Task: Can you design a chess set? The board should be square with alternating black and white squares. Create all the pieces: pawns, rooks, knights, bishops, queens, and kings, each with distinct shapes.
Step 2617:
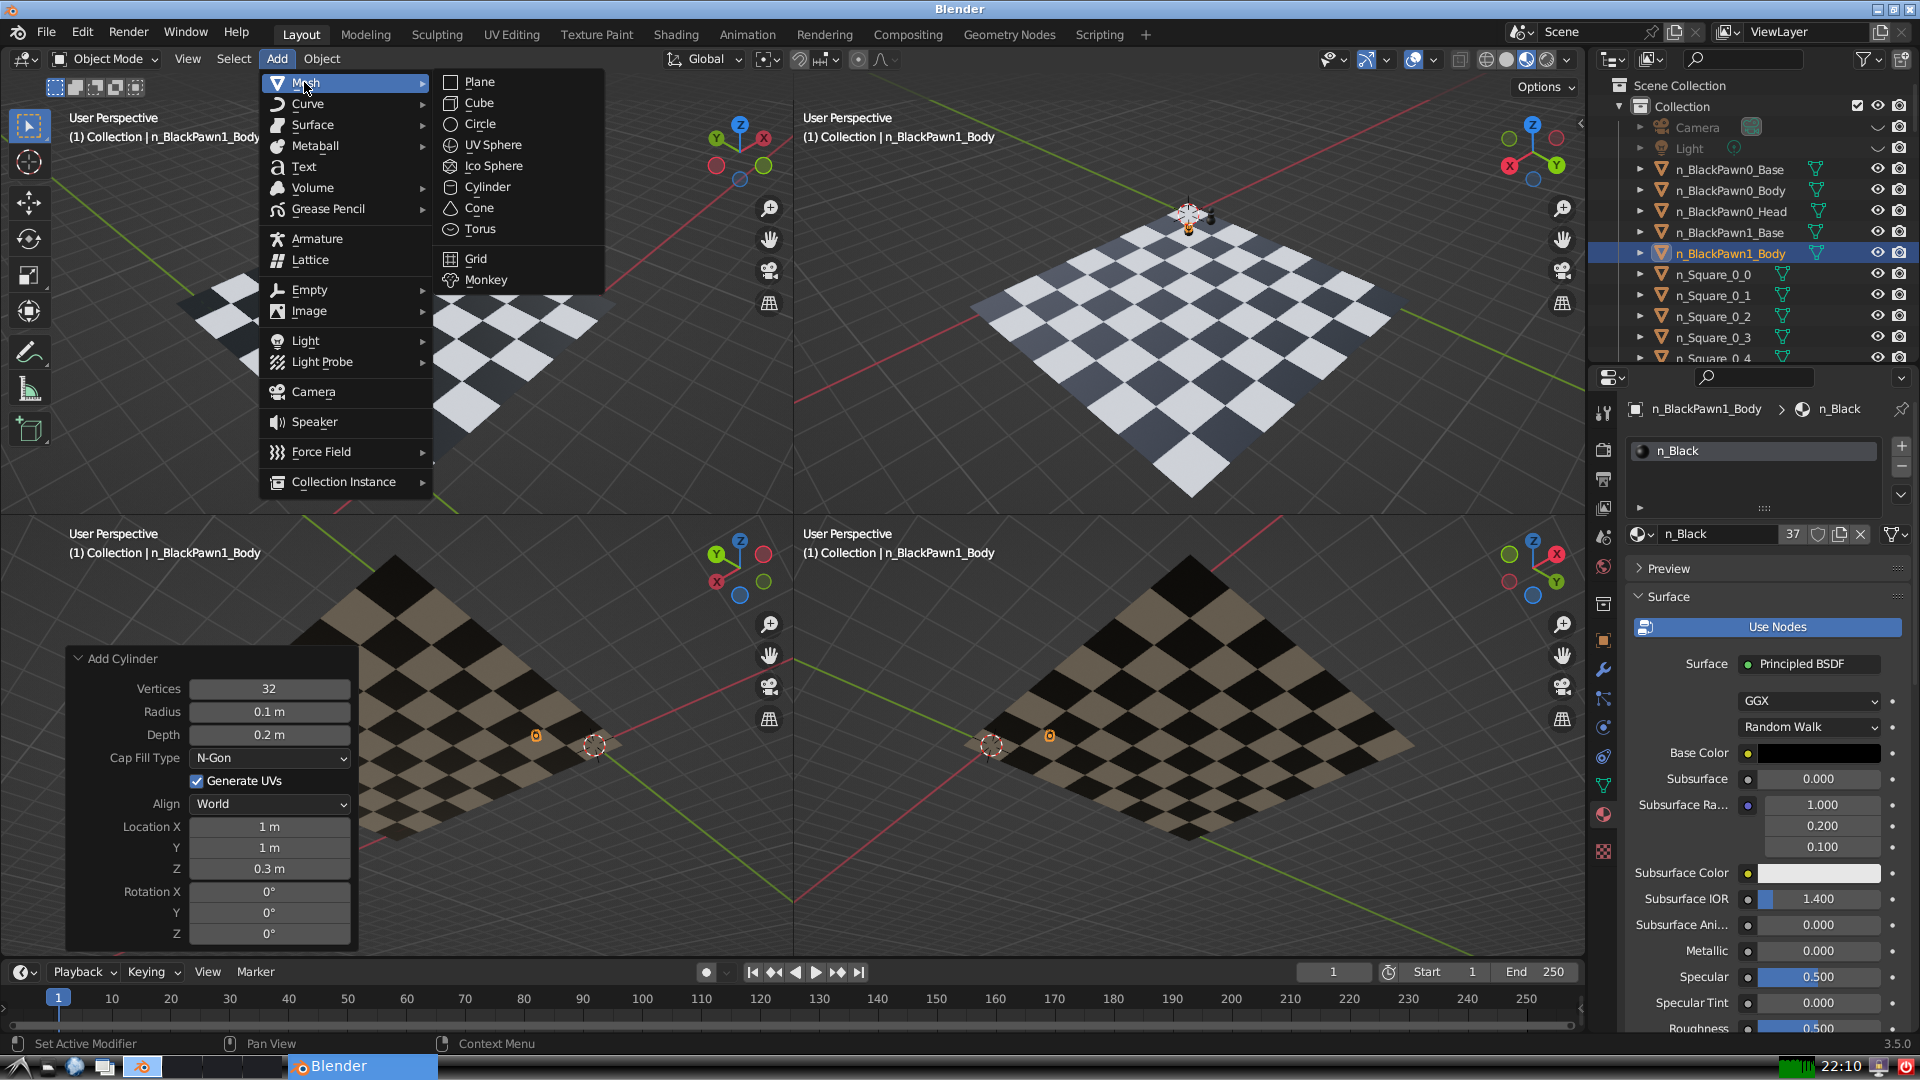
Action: {"mouse_move": [499, 144]}